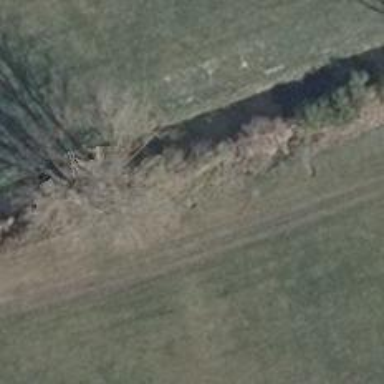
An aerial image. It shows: Row of trees in natural setting.